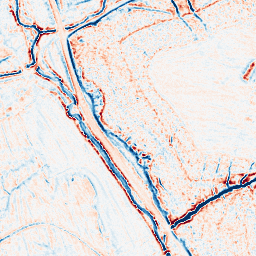
Category: edge_preserving
Decomposition family: bilateral
Decomposition parameters: d: 9
sigma_color: 25
sigma_space: 50
Upsampling method: edge_directed
Upsampling parameters: scale: 2
Upsampling scale: 2